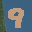
Label: 9